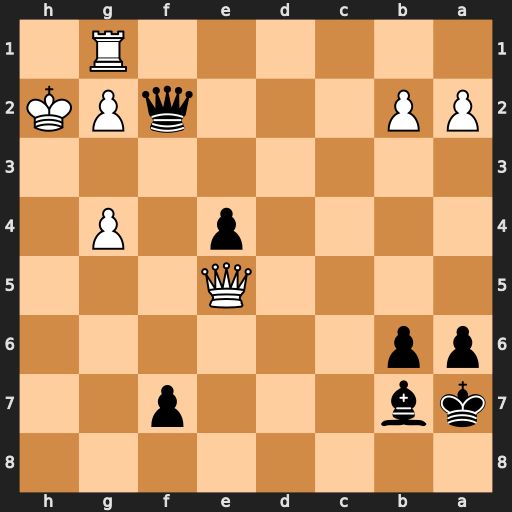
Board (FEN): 8/kb3p2/pp6/4Q3/4p1P1/8/PP3qPK/6R1
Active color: b
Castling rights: -
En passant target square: -
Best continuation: Qh4#